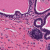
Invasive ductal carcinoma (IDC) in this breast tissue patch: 0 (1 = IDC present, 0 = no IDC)